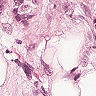
Metastatic tissue present: yes